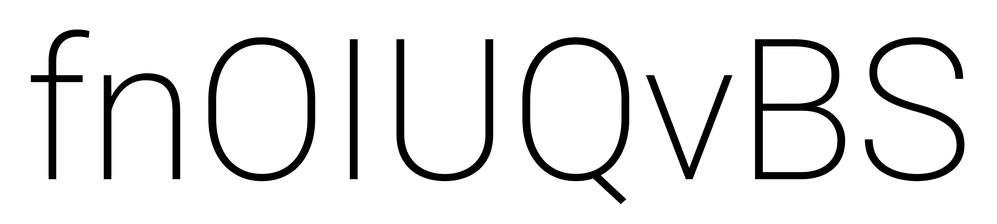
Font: Roboto_ExtraLight